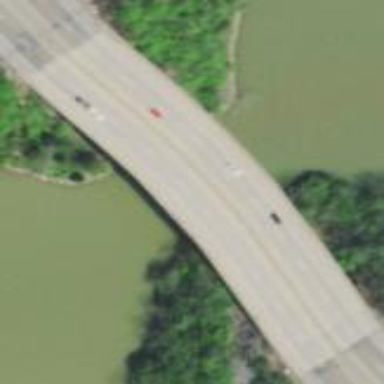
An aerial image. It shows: Man-made bridge.